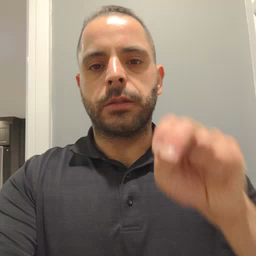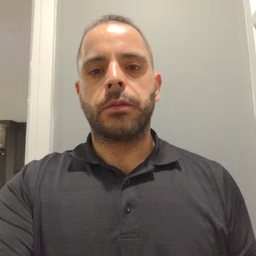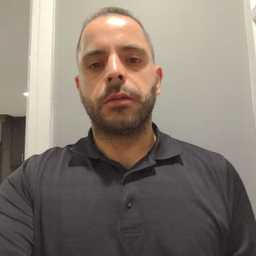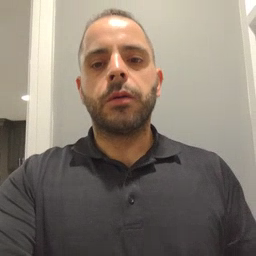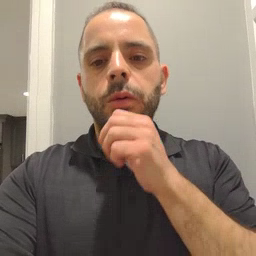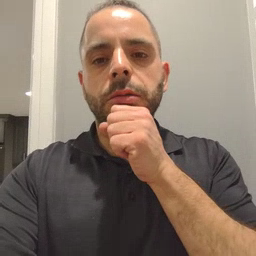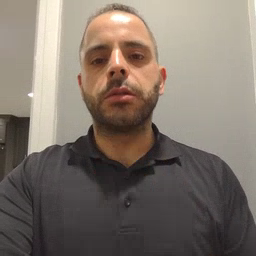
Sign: orange